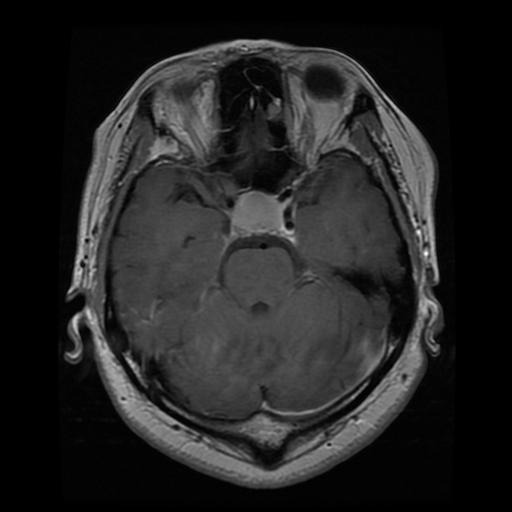
Label: pituitary